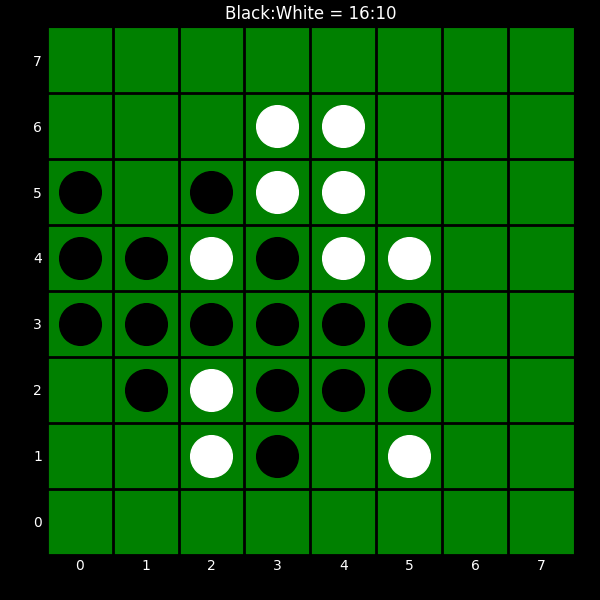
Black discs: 16
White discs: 10